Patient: sex F, age 59
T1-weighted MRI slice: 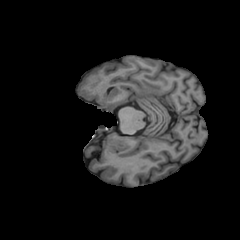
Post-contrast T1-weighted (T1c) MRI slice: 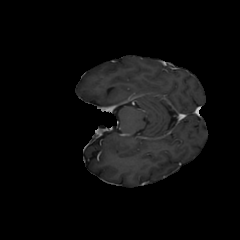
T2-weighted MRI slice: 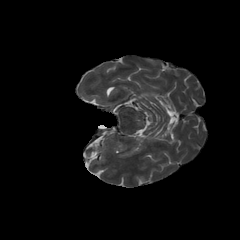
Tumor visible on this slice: no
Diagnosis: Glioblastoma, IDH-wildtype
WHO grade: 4